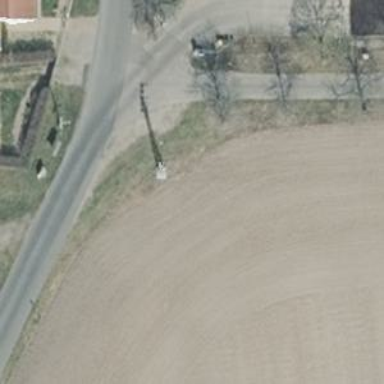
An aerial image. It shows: Minor power line.